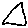
Label: triangle